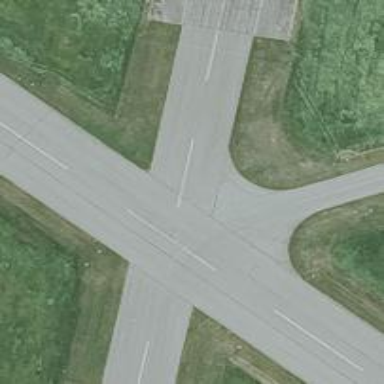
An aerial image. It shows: Image of taxiway at airport.